Interaction volume radius: 5 \u00c5
Interaction volume height: 10 \u00c5
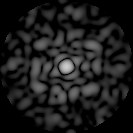
Disorder parameter: 0.8475